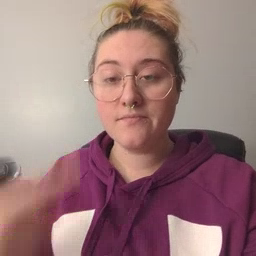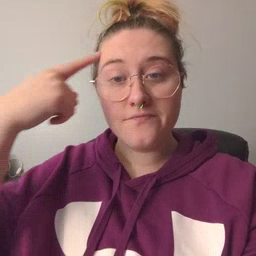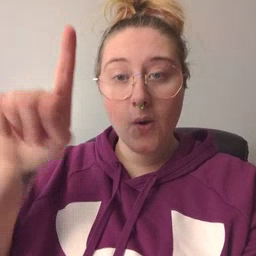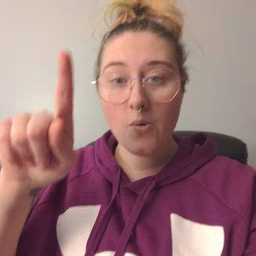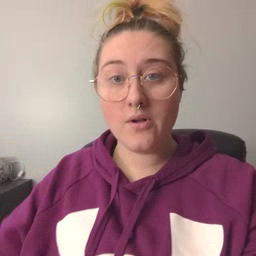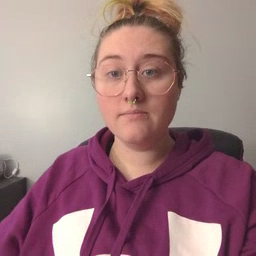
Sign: for